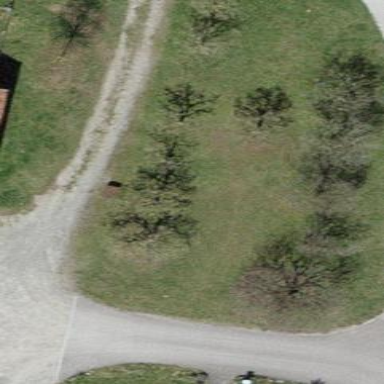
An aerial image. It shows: Orchard.